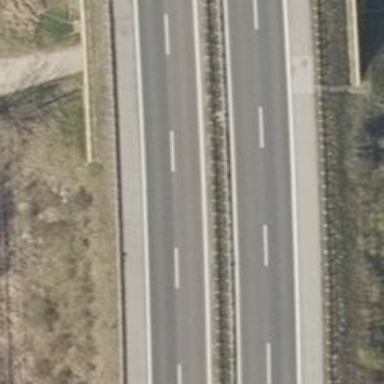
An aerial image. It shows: Asphalt bridge over motorway.